Question: I am trying to publish my site on remote server. My hosting provider has provided my with dsn connectivity through dotnetpanel. When i publish my site i get the error as shown in screenshot. I have also included my web.config file.

My web.config is as follows,
'''
<?xml version="1.0" encoding="UTF-8"?>
<!--
Note: As an alternative to hand editing this file you can use the
web admin tool to configure settings for your application. Use
the Website->Asp.Net Configuration option in Visual Studio.
A full list of settings and comments can be found in
machine.config.comments usually located in
\Windows\Microsoft.Net\Framework2.x\Config
-->
<configuration>
<appSettings>
<add key="myDSN" value="evodsn"/>
</appSettings>
<connectionStrings>
<add name="evocon" connectionString="DSN=myDSN;" />
</connectionStrings>
<system.net>
<mailSettings>
<smtp>
<network host="smtp.gmail.com" />
</smtp>
</mailSettings>
</system.net>
<system.web>
<!--
Set compilation debug="true" to insert debugging
symbols into the compiled page. Because this
affects performance, set this value to true only
during development.
-->
<httpHandlers>
<!--<add verb="POST,GET,HEAD" path="elmah.axd" type="Elmah.ErrorLogPageFactory, Elmah"/>-->
<add verb="*" path="TinyMCEHandler.aspx" type="Moxiecode.TinyMCE.Web.HttpHandler, Moxiecode.TinyMCE" validate="false" />
<add verb="*" path="*.mvc" validate="false" type="System.Web.Mvc.MvcHttpHandler, System.Web.Mvc, Version=2.0.0.0, Culture=neutral, PublicKeyToken=31BF3856AD364E35" />
<add path="WebResource.axd" verb="GET" type="System.Web.Handlers.AssemblyResourceLoader" validate="true" />
</httpHandlers>
<httpRuntime requestValidationMode="2.0" />
<compilation debug="true" targetFramework="4.0">
<assemblies>
<add assembly="System.Web.Mvc, Version=2.0.0.0, Culture=neutral, PublicKeyToken=31BF3856AD364E35" />
<add assembly="System.Web.Abstractions, Version=4.0.0.0, Culture=neutral, PublicKeyToken=31BF3856AD364E35" />
<add assembly="System.Web.Routing, Version=4.0.0.0, Culture=neutral, PublicKeyToken=31BF3856AD364E35" />
<add assembly="System.Data.Linq, Version=4.0.0.0, Culture=neutral, PublicKeyToken=B77A5C561934E089" />
<add assembly="System.Design, Version=4.0.0.0, Culture=neutral, PublicKeyToken=B03F5F7F11D50A3A" /></assemblies>
</compilation>
<!--
The <authentication> section enables configuration
of the security authentication mode used by
ASP.NET to identify an incoming user.
-->
<globalization uiCulture="en" culture="en-GB" />
<authentication mode="Forms">
<forms loginUrl="~/Account.mvc/index" timeout="2880" protection="All" />
</authentication>
<membership defaultProvider="evocon">
<providers>
<clear />
<add
name="evocon"
type="System.Web.Security.SqlMembershipProvider, System.Web, Version=2.0.0.0, Culture=neutral, PublicKeyToken=b03f5f7f11d50a3a"
connectionStringName="evocon"
enablePasswordRetrieval="false"
enablePasswordReset="true"
requiresQuestionAndAnswer="false"
/>
</providers>
</membership>
<profile>
<providers>
<clear />
<add name="AspNetSqlProfileProvider" type="System.Web.Profile.SqlProfileProvider, System.Web, Version=2.0.0.0, Culture=neutral, PublicKeyToken=b03f5f7f11d50a3a" connectionStringName="ApplicationServices" applicationName="/" />
</providers>
</profile>
<roleManager enabled="false">
<providers>
<clear />
<add connectionStringName="ApplicationServices" applicationName="/" name="AspNetSqlRoleProvider" type="System.Web.Security.SqlRoleProvider, System.Web, Version=2.0.0.0, Culture=neutral, PublicKeyToken=b03f5f7f11d50a3a" />
<add applicationName="/" name="AspNetWindowsTokenRoleProvider" type="System.Web.Security.WindowsTokenRoleProvider, System.Web, Version=2.0.0.0, Culture=neutral, PublicKeyToken=b03f5f7f11d50a3a" />
</providers>
</roleManager>
<!--
The <customErrors> section enables configuration
of what to do if/when an unhandled error occurs
during the execution of a request. Specifically,
it enables developers to configure html error pages
to be displayed in place of a error stack trace.-->
<customErrors mode="Off">
<error statusCode="403" redirect="NoAccess.htm"/>
<error statusCode="404" redirect="FileNotFound.htm"/>
</customErrors>
<pages controlRenderingCompatibilityVersion="3.5" clientIDMode="AutoID">
<namespaces>
<add namespace="System.Web.Mvc" />
<add namespace="System.Web.Mvc.Ajax" />
<add namespace="System.Web.Mvc.Html" />
<add namespace="System.Web.Routing" />
<add namespace="System.Linq" />
<add namespace="System.Collections.Generic" />
<add namespace="Telerik.Web.Mvc.UI" />
</namespaces>
</pages>
</system.web>
<!--
The system.webServer section is required for running ASP.NET AJAX under Internet
Information Services 7.0. It is not necessary for previous version of IIS.
-->
<system.webServer>
<validation validateIntegratedModeConfiguration="false" />
<modules runAllManagedModulesForAllRequests="true">
</modules>
<handlers>
<remove name="MvcHttpHandler" />
<remove name="UrlRoutingHandler" />
<add name="MvcHttpHandler" preCondition="integratedMode" verb="*" path="*.mvc" type="System.Web.Mvc.MvcHttpHandler, System.Web.Mvc, Version=2.0.0.0, Culture=neutral, PublicKeyToken=31BF3856AD364E35" />
</handlers>
<directoryBrowse enabled="false" />
<defaultDocument>
<files>
<clear />
<add value="Default.aspx" />
<add value="Default.asp" />
<add value="Default.php" />
<add value="Default.htm" />
<add value="Default.html" />
<add value="Index.aspx" />
<add value="Index.asp" />
<add value="Index.php" />
<add value="Index.htm" />
<add value="Index.html" />
<add value="parking.htm" />
</files>
</defaultDocument>
</system.webServer>
<runtime>
<assemblyBinding xmlns="urn:schemas-microsoft-com:asm.v1">
<dependentAssembly>
<assemblyIdentity name="System.Web.Mvc" publicKeyToken="31bf3856ad364e35" />
<bindingRedirect oldVersion="1.0.0.0" newVersion="2.0.0.0" />
</dependentAssembly>
</assemblyBinding>
</runtime>
<location path="App_Data" allowOverride="false">
<system.web>
<authorization>
<allow users="?" />
</authorization>
</system.web>
</location>
</configuration>
'''
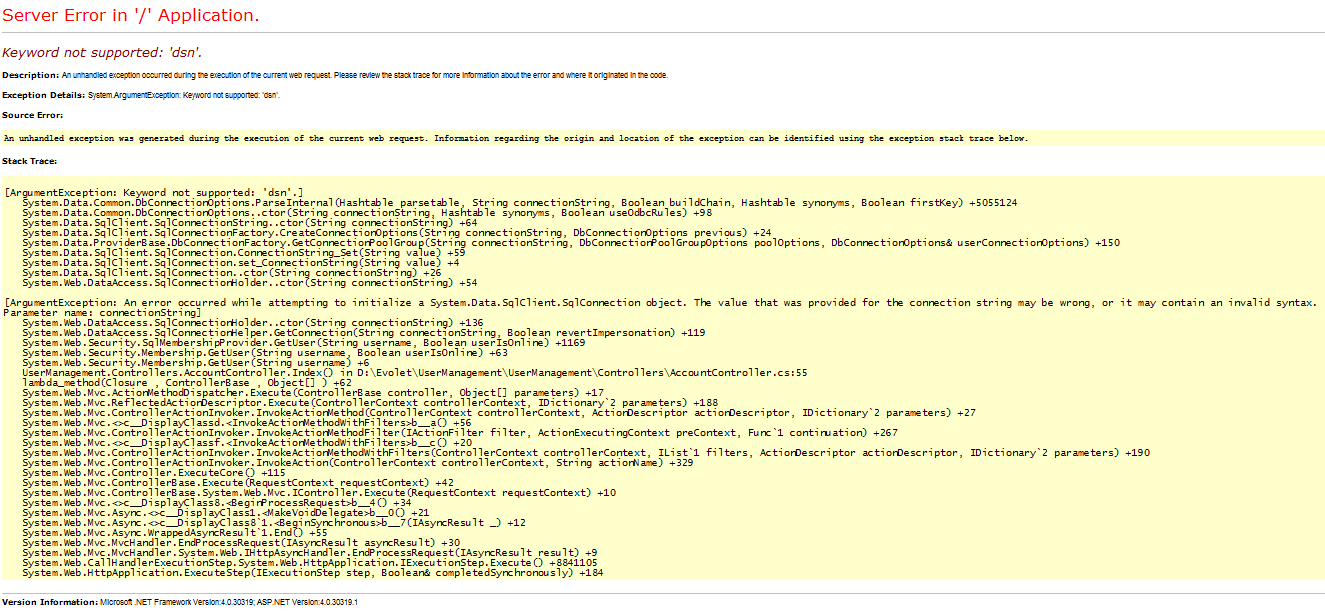
Answer: From the Stack Trace it looks like you are using a SqlClient.SqlConnection object, but DSN is for ODBC connections.
You either change your connectioin string to use a Sql Server Connection String or change the connection object in your code to ODBCConnection.